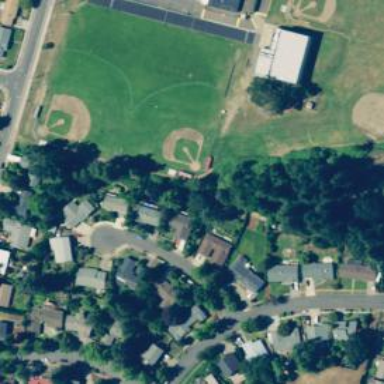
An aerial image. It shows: Baseball pitch for leisure and sports activities.